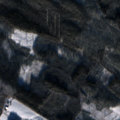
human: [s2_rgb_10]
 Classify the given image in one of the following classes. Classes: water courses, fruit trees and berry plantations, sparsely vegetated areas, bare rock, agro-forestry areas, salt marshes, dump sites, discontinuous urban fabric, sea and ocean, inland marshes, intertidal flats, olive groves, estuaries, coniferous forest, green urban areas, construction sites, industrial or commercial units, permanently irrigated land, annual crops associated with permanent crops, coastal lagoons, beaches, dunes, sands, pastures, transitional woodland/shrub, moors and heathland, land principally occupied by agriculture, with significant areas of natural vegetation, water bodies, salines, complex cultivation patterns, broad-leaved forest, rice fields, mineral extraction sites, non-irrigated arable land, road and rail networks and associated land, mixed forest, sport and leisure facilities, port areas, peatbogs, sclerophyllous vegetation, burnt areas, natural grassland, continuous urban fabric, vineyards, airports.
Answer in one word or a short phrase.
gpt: land principally occupied by agriculture, with significant areas of natural vegetation, coniferous forest, mixed forest, transitional woodland/shrub